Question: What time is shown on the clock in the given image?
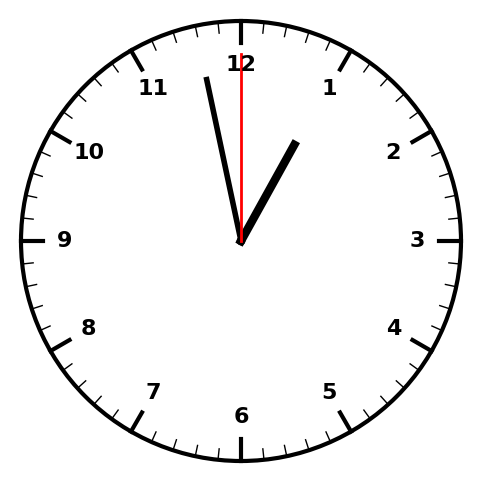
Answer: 12:58:00